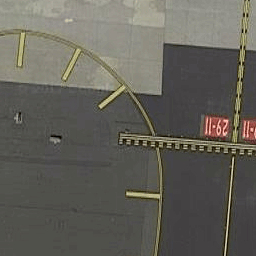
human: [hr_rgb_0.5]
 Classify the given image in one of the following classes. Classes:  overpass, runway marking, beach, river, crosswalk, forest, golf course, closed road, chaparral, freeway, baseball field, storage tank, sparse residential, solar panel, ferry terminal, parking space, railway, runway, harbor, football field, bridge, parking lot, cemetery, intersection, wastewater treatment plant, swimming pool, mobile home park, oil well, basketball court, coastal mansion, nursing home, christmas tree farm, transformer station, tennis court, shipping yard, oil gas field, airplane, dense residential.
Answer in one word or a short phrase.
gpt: runway marking